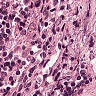
Metastatic tissue present: no